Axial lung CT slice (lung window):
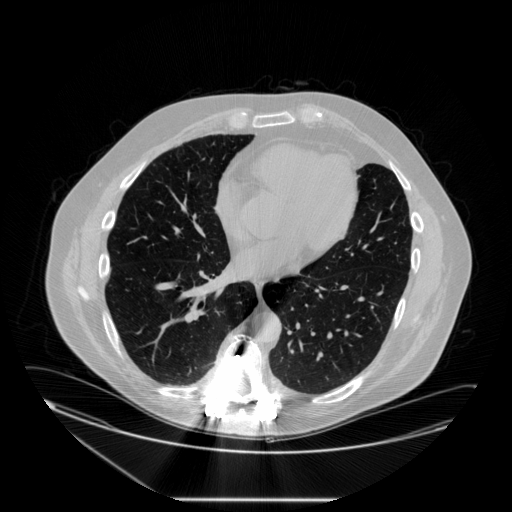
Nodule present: no